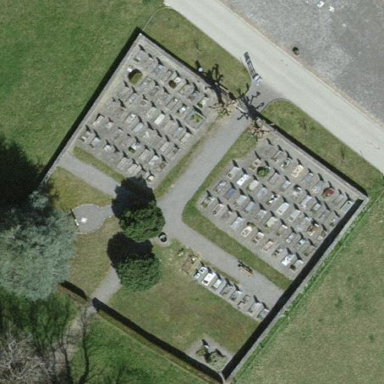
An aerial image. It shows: Cemetery.